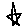
Label: star